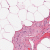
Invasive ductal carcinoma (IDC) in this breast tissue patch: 0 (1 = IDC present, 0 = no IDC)